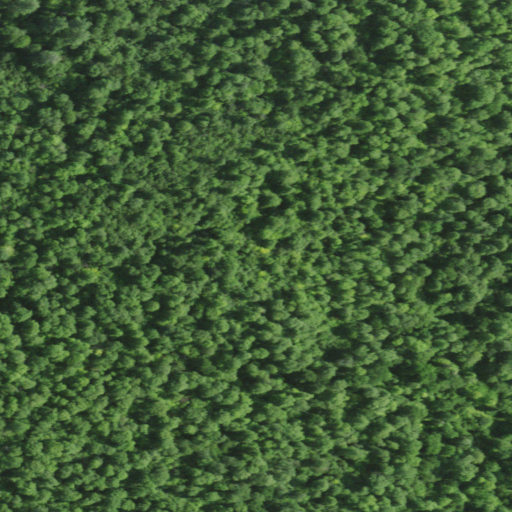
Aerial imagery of ridge(s) in New York named Cherry Ridge containing deciduous forest and evergreen forest